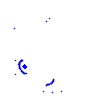
Particle: kaon